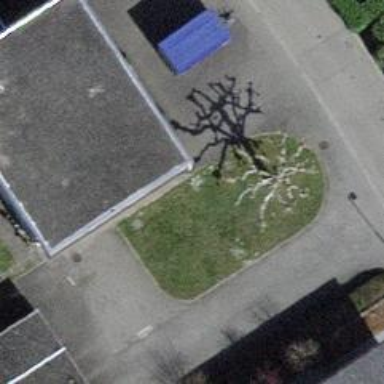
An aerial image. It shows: Post office.